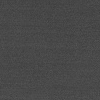
Atmospheric dust classification: dusty